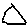
Label: hexagon